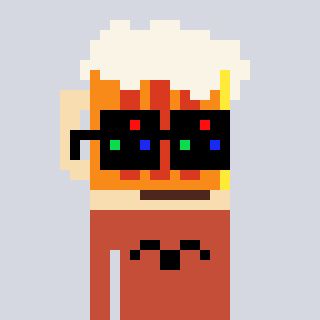
a pixel art character with square black sunglasses, a beer-shaped head and a rust-colored body on a cool background